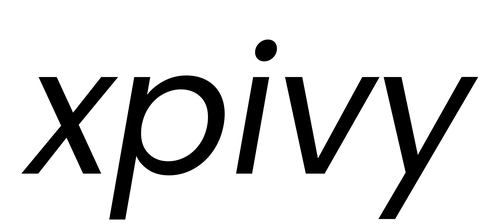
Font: Poppins-Italic